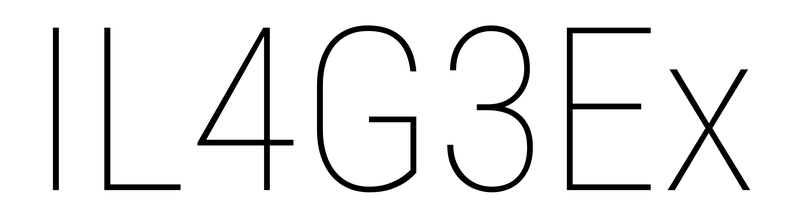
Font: Roboto_Condensed_Thin